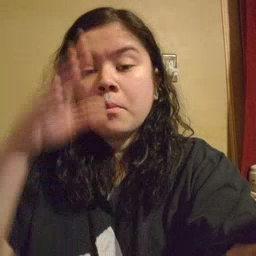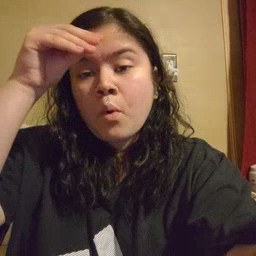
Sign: boy